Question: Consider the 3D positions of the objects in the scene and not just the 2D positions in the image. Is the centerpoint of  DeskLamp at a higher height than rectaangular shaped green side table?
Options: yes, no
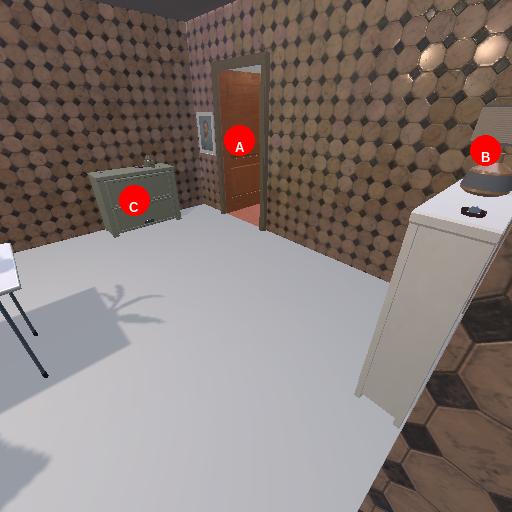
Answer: yes